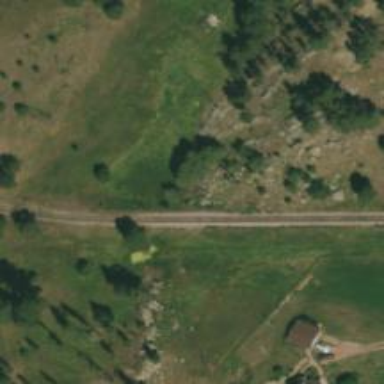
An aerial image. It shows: Railway track.